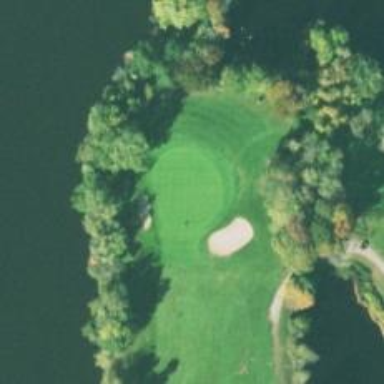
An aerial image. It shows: Golf hole.